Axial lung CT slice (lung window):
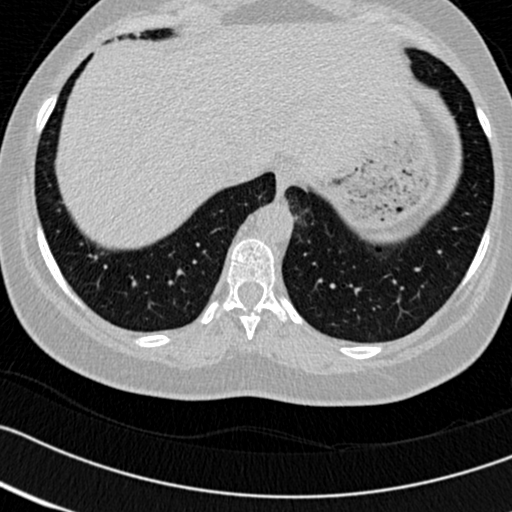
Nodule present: no